Question: I'm new to LINQ but from what I've read and looked up what I'm looking for is something like <URL> that looks like this:

Query:
(I'm working on Visual Studio 2012, querying an MS Access2010 Database)
'''
try
{
l.Open();
OleDbCommand cmd = l.CreateCommand();
string transform = "TRANSFORM Max(Ultima_Calibracao) AS MaxUltimaCalib ";
string select = "SELECT Codigo, B_DSC AS Artigo, Marca_ AS Marca, Modelo, N_Serie ";
string from = "FROM APP_Equip_Ult_Prox_Calibracao ";
string where = "WHERE YEAR(Ultima_Calibracao) = " + ano +
" AND [Descricao Servico] like '" + servico + "' ";
string groupby = "GROUP BY APP_Equip_Ult_Prox_Calibracao.Codigo, APP_Equip_Ult_Prox_Calibracao.B_DSC, " +
"APP_Equip_Ult_Prox_Calibracao.Marca_, APP_Equip_Ult_Prox_Calibracao.Modelo, APP_Equip_Ult_Prox_Calibracao.N_Serie," +
"Year(DateAdd('m',Val([frequencia calibracao]),[Ultima_Calibracao])) ";
string pivot = "PIVOT Format(Ultima_Calibracao,'yyyy-mm') IN ( '" + ano + "-01','" + ano + "-02','" + ano + "-03','" + ano + "-04','" + ano + "-05','" +
ano + "-06','" + ano + "-07','" + ano + "-08','" + ano + "-09','" + ano + "-10','" + ano + "-11','" + ano + "-12');";
string query = transform + select + from + where + groupby + pivot;
cmd = new OleDbCommand(query, l);
dt = new DataTable();
dt.Load(cmd.ExecuteReader());
l.Close();
}
catch (Exception ex)
{
System.Diagnostics.Debug.WriteLine("DAO Exception: " + ex.Message);
return null;
}
'''
Trying to explain myself better, I want to turn something like this:
Query result Grouped by Department:
---
## | ID | Description| Model | Department-- |
## | 1 | Item1 -------| Model1 | Department1|
## | 3 | Item3 -------| Model1 | Department1|
## | 2 | Item2 -------| Model1 | Department2|
## | 4 | Item4 -------| Model1 | Department2|
Into something like this:
Department 1
## | ID | Description| Model |
## | 1 | Item1 -------| Model1 |
## | 3 | Item3 -------| Model1 |
Department 2
## | ID | Description| Model |
## | 2 | Item2 -------| Model1 |
## | 4 | Item4 -------| Model1 |
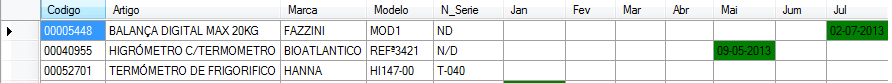
Answer: I'm not 100% sure I follow, but here's my attempt at an answer. Here I build some input data (this mimics what you get back from the query) in a DataTable, and transform the data into a new DataSet using some LINQ. Does this answer your question?
'''
// create input data
var inputData = new DataTable();
inputData.Columns.Add("ID", typeof (int));
inputData.Columns.Add("Description", typeof (string));
inputData.Columns.Add("Model", typeof (string));
inputData.Columns.Add("Department", typeof (string));
inputData.Rows.Add(1, "Item1", "Model1", "Department1");
inputData.Rows.Add(2, "Item2", "Model1", "Department2");
inputData.Rows.Add(3, "Item3", "Model1", "Department1");
inputData.Rows.Add(4, "Item4", "Model1", "Department2");
inputData.AcceptChanges();
// create output data
var outputData = new DataSet();
outputData.Tables.AddRange(
inputData.AsEnumerable()
.GroupBy(row => row.Field<string>("Department"))
.Select(rowGroup => {
var departmentTable = inputData.Clone();
departmentTable.TableName = rowGroup.Key;
foreach (var row in rowGroup)
departmentTable.Rows.Add(row.ItemArray);
return departmentTable;
})
.ToArray());
outputData.AcceptChanges();
'''